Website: apple
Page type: address-validator
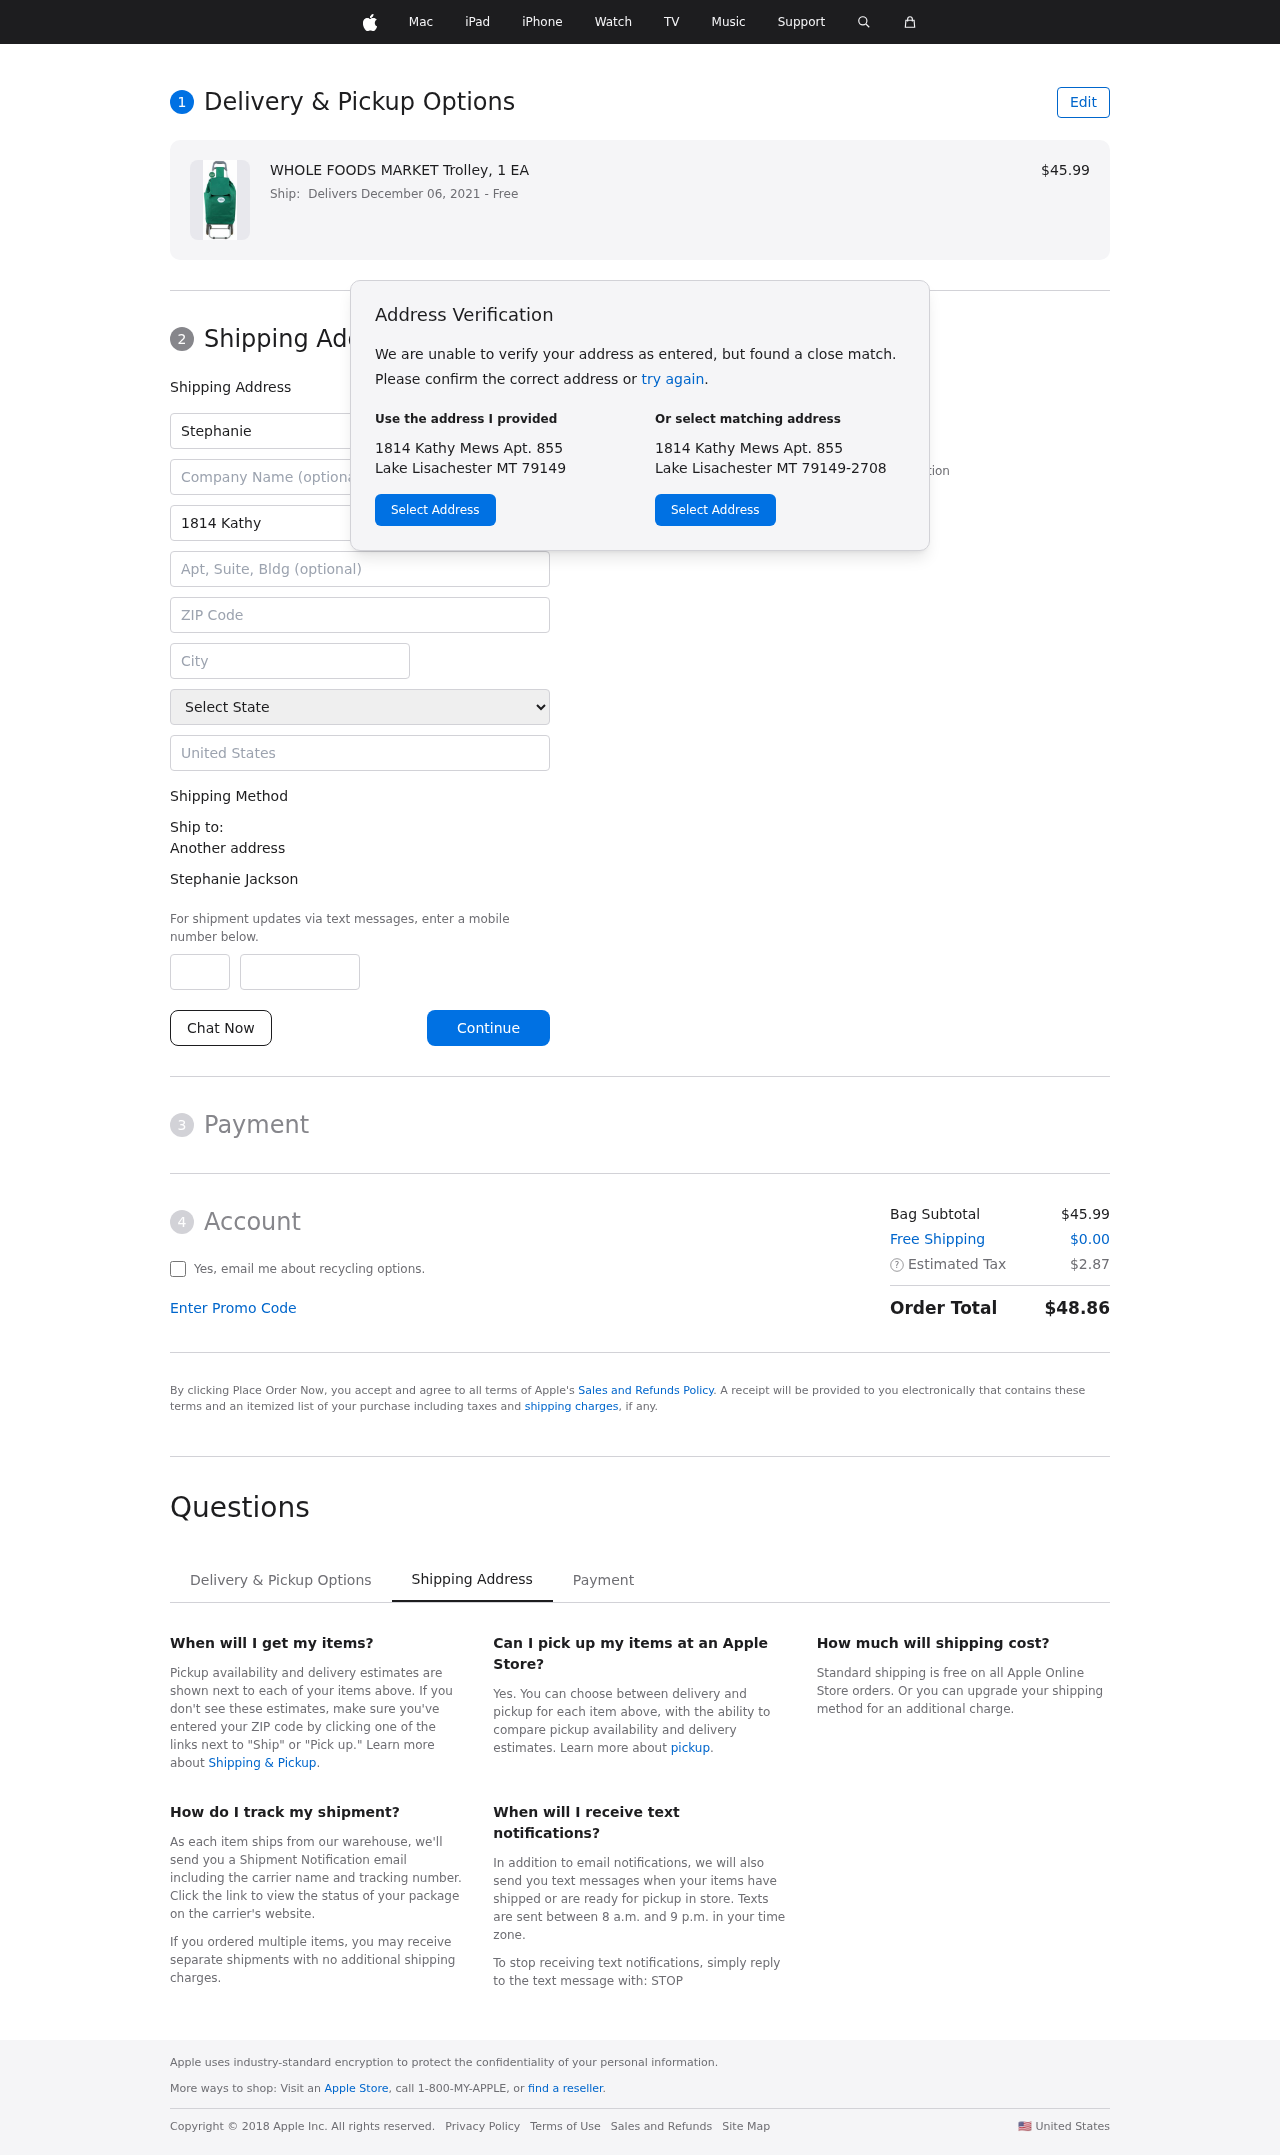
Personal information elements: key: PII_CITY
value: Lake Lisachester
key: PII_COUNTRY
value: United States
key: PII_FIRSTNAME
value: Stephanie
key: PII_FULLNAME
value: Stephanie Jackson
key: PII_LASTNAME
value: Jackson
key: PII_PHONE_AREA
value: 968
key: PII_PHONE_SUFFIX
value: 7238
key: PII_POSTCODE
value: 79149
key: PII_STATE
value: Montana
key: PII_STREET
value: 1814 Kathy Mews Apt. 855
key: PII_CITY_STATE_ZIP
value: Lake Lisachester MT 79149
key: PII_STATE_ABBR
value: MT
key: PII_POSTCODE_FULL
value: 79149
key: PII_POSTCODE_NUMERIC
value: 79149
Product elements: key: PRODUCT1_NAME
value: WHOLE FOODS MARKET Trolley, 1 EA
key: PRODUCT1_PRICE
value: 45.99
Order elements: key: ORDER_DELIVERY_DATE
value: Delivers December 06, 2021
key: ORDER_SUBTOTAL
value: $45.99
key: ORDER_SHIPPING_COST
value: $0.00
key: ORDER_TAX
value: $2.87
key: ORDER_TOTAL
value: $48.86